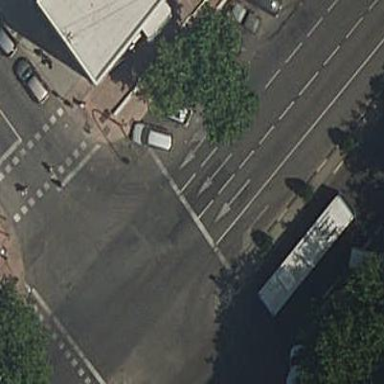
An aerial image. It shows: Kerb barrier.